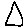
Label: triangle